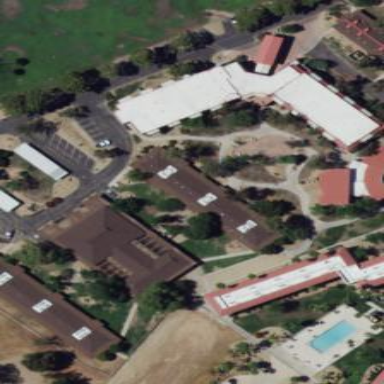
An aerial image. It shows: College building.